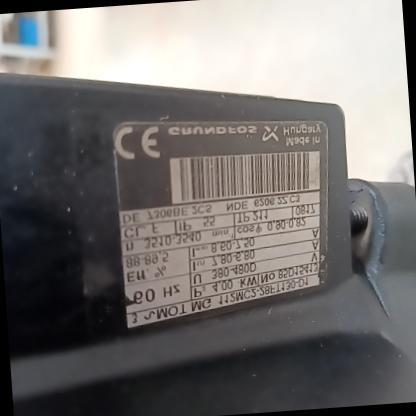
Klasa: tabliczka-znamionowa